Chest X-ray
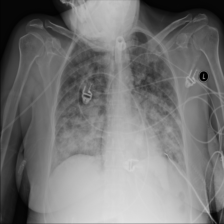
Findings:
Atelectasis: negative
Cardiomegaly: negative
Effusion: negative
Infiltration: negative
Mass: negative
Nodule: negative
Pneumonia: negative
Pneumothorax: negative
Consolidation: negative
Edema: negative
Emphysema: negative
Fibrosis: negative
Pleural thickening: negative
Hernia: negative